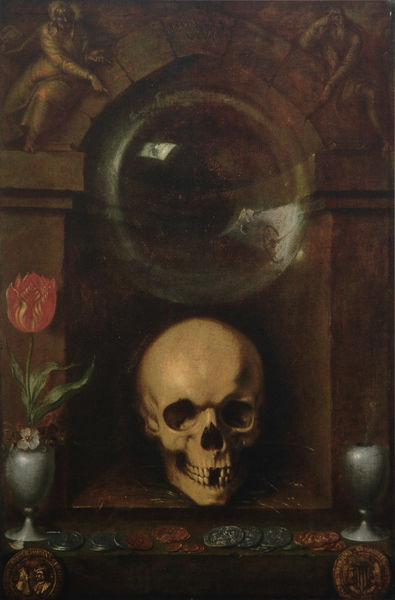
Titel: Vanitas
Künstler: Jacques de Gheyn II.
Standort: New York
Institution: The Metropolitan Museum of Art
Schlagwörter: dunkel, gemälde, grün, ocker, blume, blumen, braun, fenster, glas, grau, licht, marmor, männer, profil, schwarz, säule, weiss, rose, rot, beige, wand, augen, barock, schädel, silber, tod, tot, holland, portrait, spiegel, öl, spiegelung, rauch, figur, gold, kelch, reich, blatt, gotik, krug, stilleben, stillleben, vase, relief, schrift, bilder, bogen, mauer, farbe, figuren, rad, rundbogen, ornamente, metall, vasen, bronze, tulpe, knochen, becher, vanitas, verderben, nische, memento mori, vergänglichkeit, zinn, medaillon, geld, kupfer, augenhöhlen, höhlen, kugel, allegorie, sims, skelett, totenkopf, zähne, skulpturen, statuen, spitzbogen, silleben, niesche, totenschädel, kelche, urne, metal, asche, münze, blase, luftblase, morbid, münzen, zinnbecher, seifenblase, gemme, augenhölen, glaskugel, zahnlücke, gemmen, reanissance, momenti mori, geldmünzen, münzhen